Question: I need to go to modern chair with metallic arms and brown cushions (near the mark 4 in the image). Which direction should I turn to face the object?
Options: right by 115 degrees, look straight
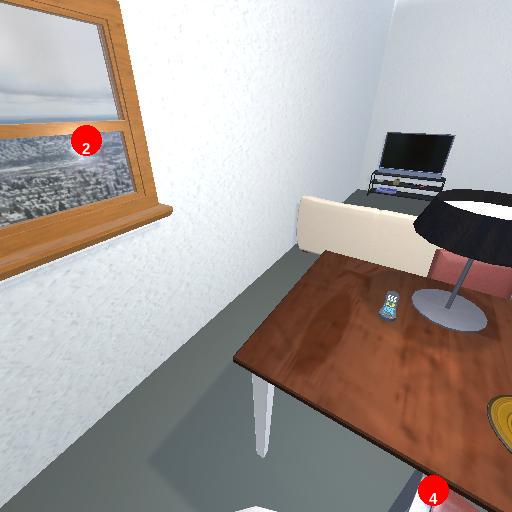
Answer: right by 115 degrees